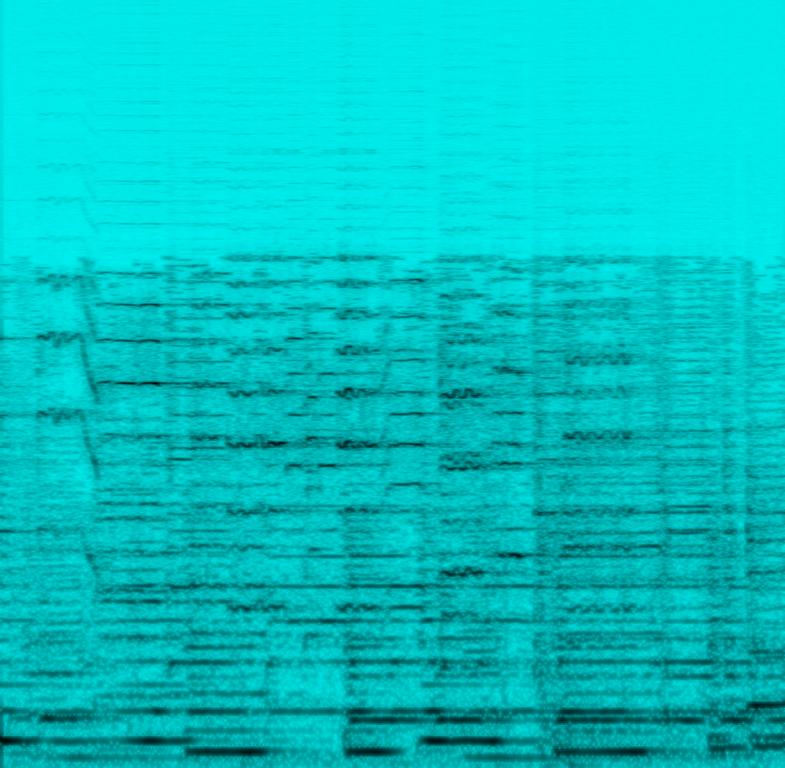
This music is a western classical instrumental. The tempo is slow with a cello solo. The music is soft, rich, deep, mellow, euphonious, pensive, melancholic, emotional and sentimental.